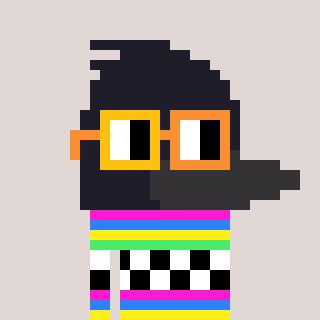
a pixel art character with square yellow and orange glasses, a raven-shaped head and a grayscale-colored body on a warm background